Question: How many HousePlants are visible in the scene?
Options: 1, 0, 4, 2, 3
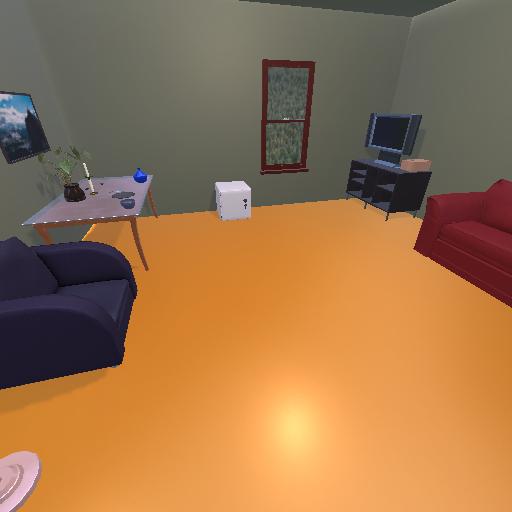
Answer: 1